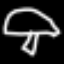
Label: mushroom